Question: I'm trying to set my buttons above the form, right side. The button gets placed in the right place but the form overlaps the horizontal position of the button. I'm using "< br >" to avoid that but I know it's not the best to do. How to fix that?
'''
<form class="form-horizontal" id="frm_item" name="frm_item" method="POST">
{% csrf_token %}
<div class="pull-right">
<button type="submit" class="btn btn-primary">Save</button>
</div>
{% for field in form %}
<div class="form-group">
<label for="{{ field.auto_id }}" class="col-sm-2 control-label">{{ field.label }}:</label>
<div class="col-sm-10">
{{ field|add_class:'form-control' }}
</div>
</div>
{% endfor %}
<button type="button" class="btn btn-default" data-toggle="modal" data-target="#dlg_subitems" data-whatever="@mdo">Create item</button>
</form>
'''

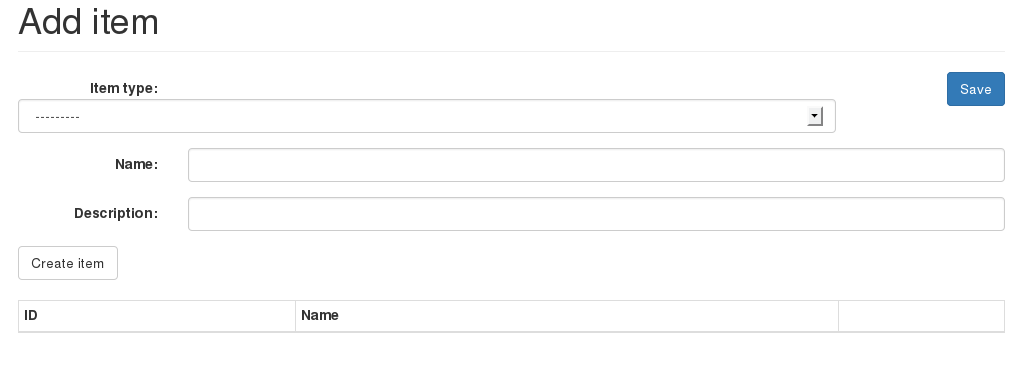
Answer: Looks like you will have to put the button inside the 'form-group'
<URL>
'''
<form class="form-horizontal">
<div class="form-group mt-5">
<div class="col-sm-12">
<input type="button" class="btn btn-primary pull-right" value="Search" />
</div>
</div>
<div class="form-group">
<label for="{{ field.auto_id }}" class="col-sm-2 control-label">{{ field.label }}:</label>
<div class="col-sm-10">
<input type="text" class="form-control" />
</div>
</div>
</form>
'''